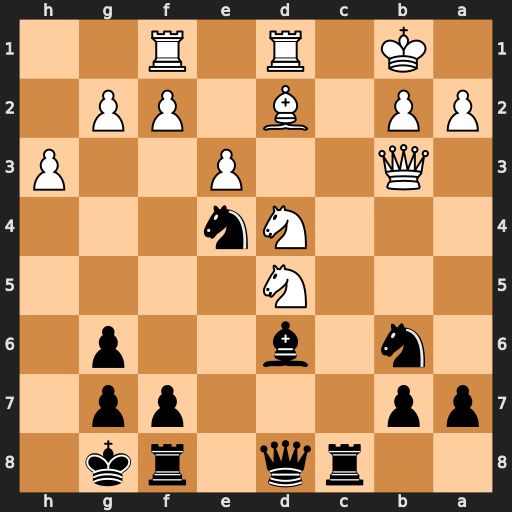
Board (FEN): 2rq1rk1/pp3pp1/1n1b2p1/3N4/3Nn3/1Q2P2P/PP1B1PP1/1K1R1R2
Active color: b
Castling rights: -
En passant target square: -
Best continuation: Nc5 Nxb6 Nxb3